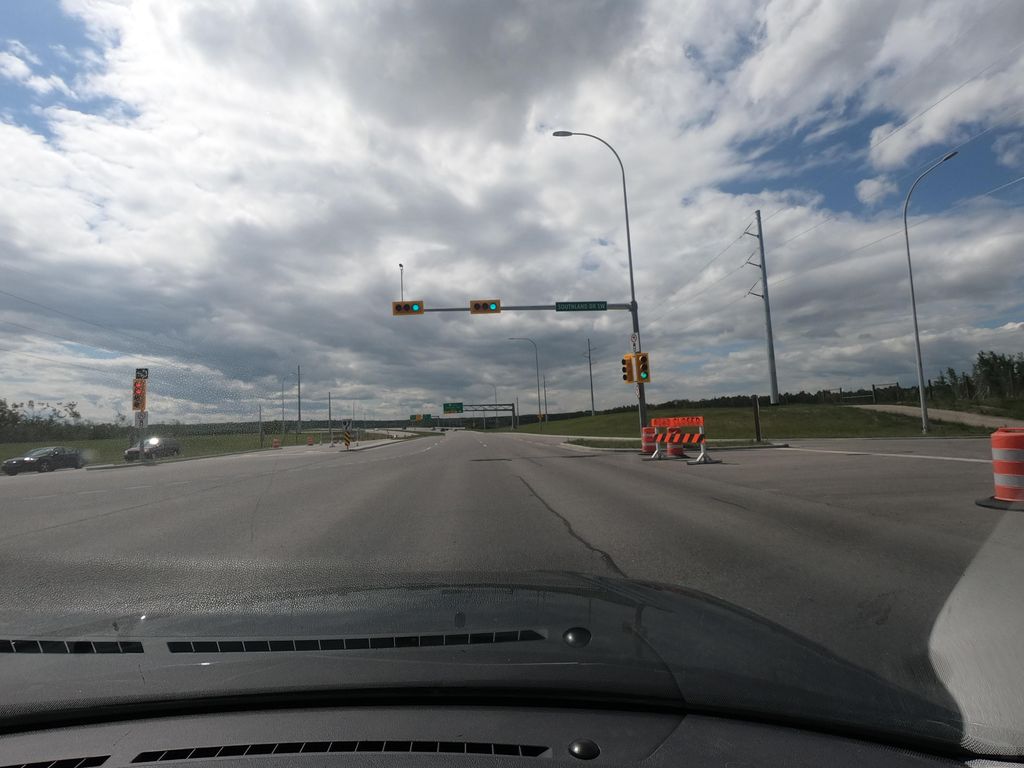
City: calgary